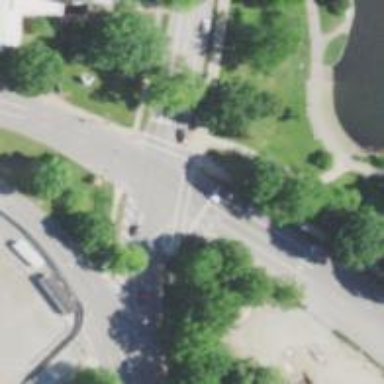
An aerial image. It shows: Pedestrian crossing with zebra markings on the footway.